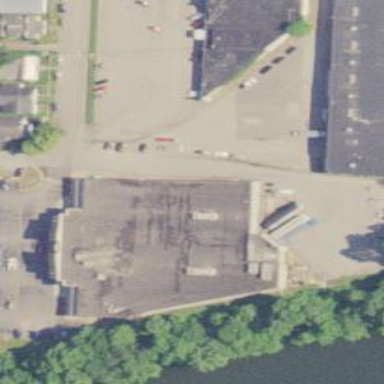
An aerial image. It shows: Building that houses supermarket.